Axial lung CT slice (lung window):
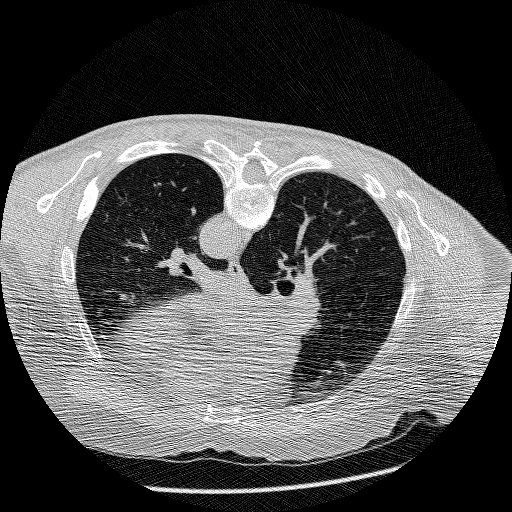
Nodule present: no